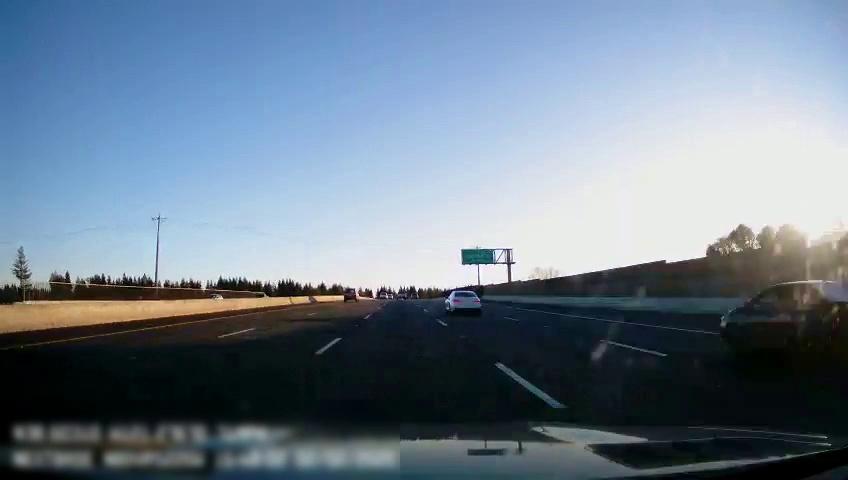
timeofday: Day
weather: Sunny
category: Drivable Space
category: Vehicles | SUV
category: Vehicles | Car
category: Vehicles | Car
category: Vehicles | SUV
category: Lanes | Alternate Lane
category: Lanes | Alternate Lane
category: Lanes | Current Lane
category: Lanes | Current Lane
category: Lanes | Alternate Lane
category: Lanes | Alternate Lane
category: Traffic | Signs